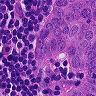
Metastatic tissue present: yes